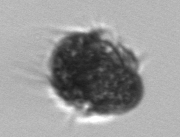
Label: Mesodinium